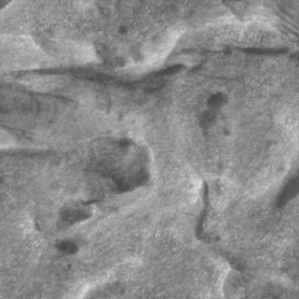
Label: non_frost